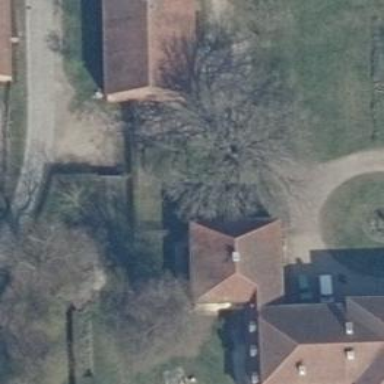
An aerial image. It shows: Single tag "natural: tree."